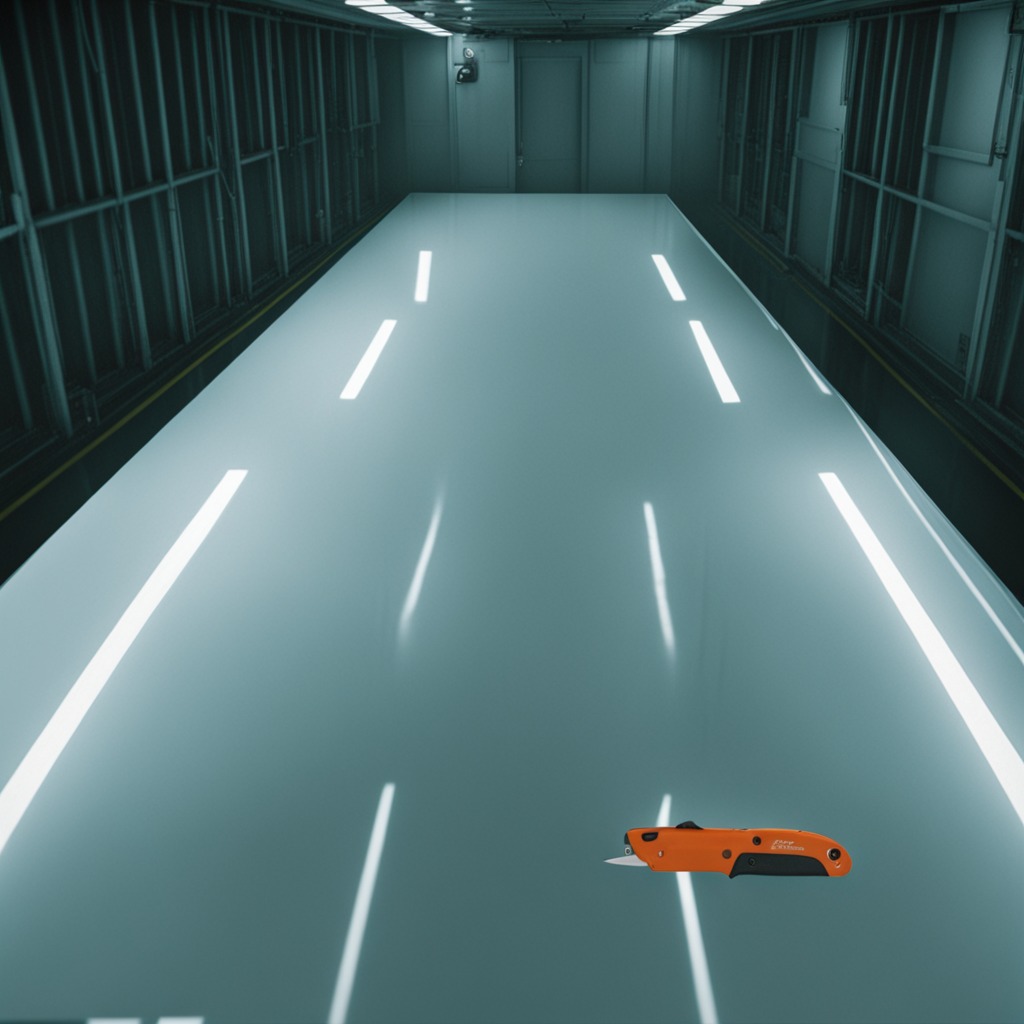
A utility knife lies on a high-gloss table in a ship maintenance bay industrial lighting.